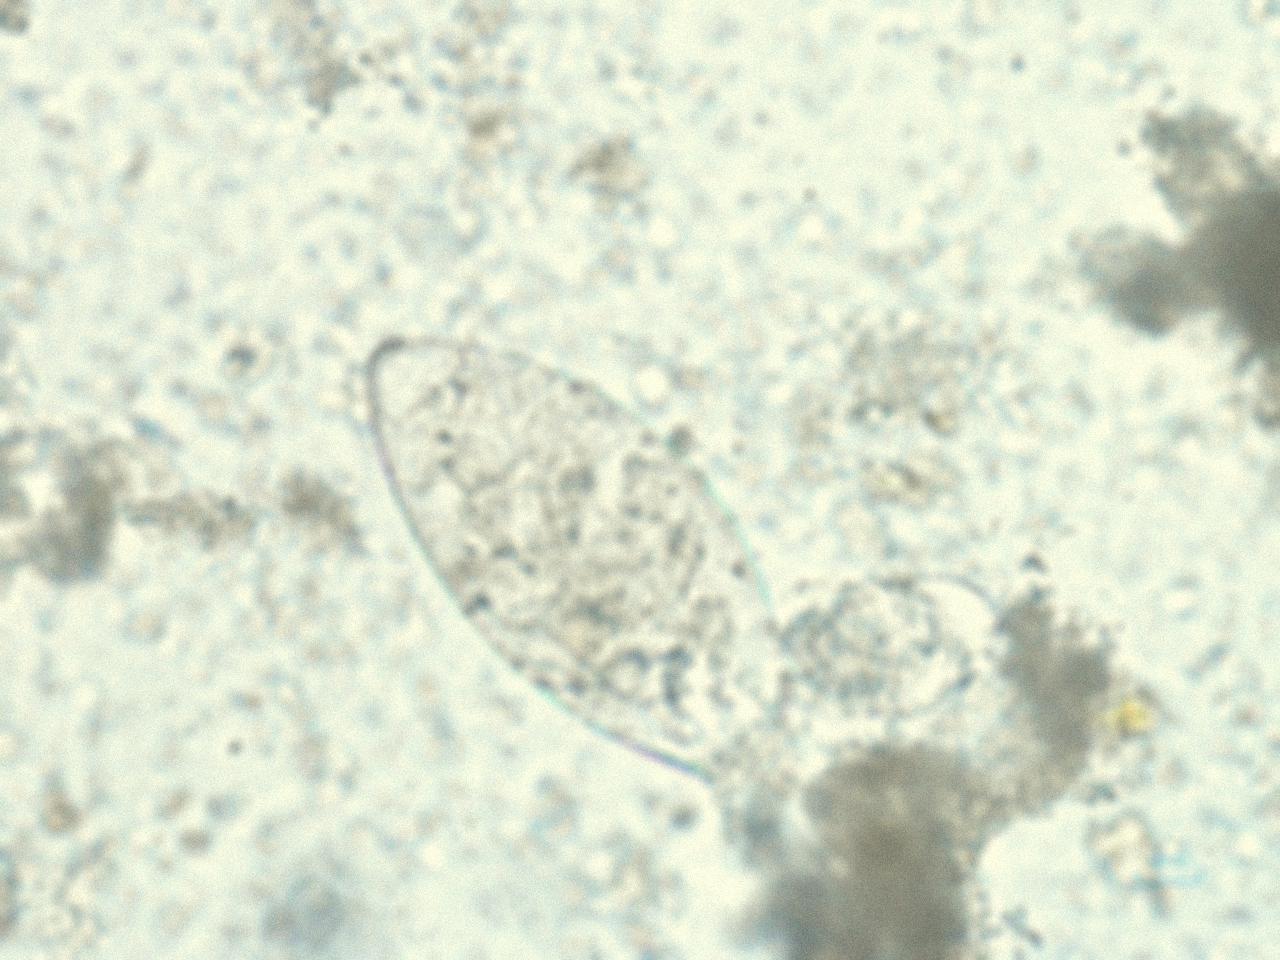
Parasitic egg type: Fasciolopsis buski